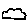
Label: cloud